Question: I want to put some views on top of GL surface, finally I came up with solution with structure:

I have such layouts structure with root layout - FrameLayout:
'''
<FrameLayout
android:layout_width="match_parent"
android:layout_height="fill_parent>
<GLSurfaceView
android:layout_width="fill_parent"
android:layout_height="fill_parent"
android:layout_marginLeft="100dp"
android:layout_marginRight="100dp"/>
<RelativeLayout
android:layout_width="match_parent"
android:layout_height="fill_parent">
// here I put all my views which I want to be on top of GL surface
</RelativeLayout>
</FrameLayout>
'''
It works fine on my Samsung galaxy s3 and emulators (from android SDK and Genymotion).
But it fails on Xperia, for some reason on this device all graphics objects on GLSurfaceView are not displayed.
Could you please give me advice - is my approach is correct and what can cause the issue on some devices?
Is there any other more correct way to display Views from android sdk on top of GLSurfaceView?
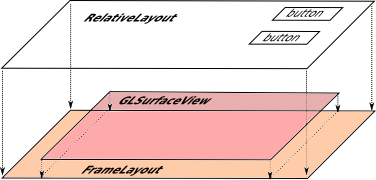
Answer: Background: The GLSurfaceView surface is a completely independent layer, composited by the system, not the app. It will either appear above or below all Views, and cannot be sandwiched between them. There are three possible Z-orderings relative to the View layer, two below and one above. <URL>'s "multi-surface test" demonstrates multiple overlapping transparent SurfaceView surfaces, sharing the screen with Views.
By default, the surface appears behind the View, which appears to be what you want. If you're not seeing the GLSurfaceView surface, it's probably because the View on top of it has an opaque background. My guess is that the default UI theme is different between your different devices, and one is providing transparency while another isn't.
On API 14+, the framework provides a way to intermix Views and surfaces, using <URL>. Using GLES with a TextureView isn't much harder than GLSurfaceView -- you just have to do your own EGL setup. Grafika's GLES library demonstrates how to do this.